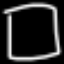
Label: square